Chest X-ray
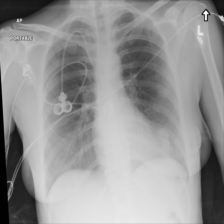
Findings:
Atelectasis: negative
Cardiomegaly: negative
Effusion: negative
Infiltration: negative
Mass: positive
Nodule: negative
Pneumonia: negative
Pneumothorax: negative
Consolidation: negative
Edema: negative
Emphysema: negative
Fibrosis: negative
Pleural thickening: negative
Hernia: negative